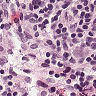
Metastatic tissue present: no